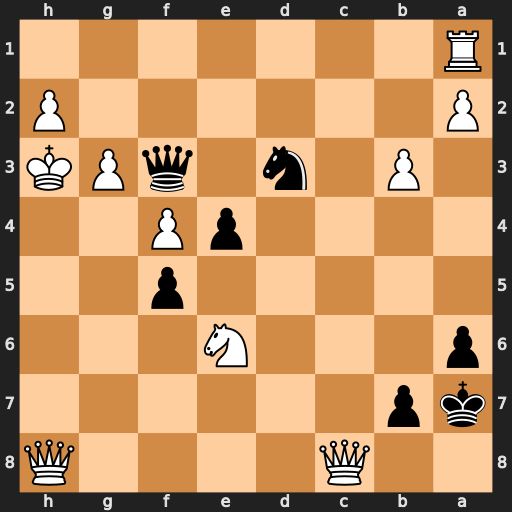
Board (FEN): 2Q4Q/kp6/p3N3/5p2/4pP2/1P1n1qPK/P6P/R7
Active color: b
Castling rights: -
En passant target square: -
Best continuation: Nf2+ Kh4 Qg4#